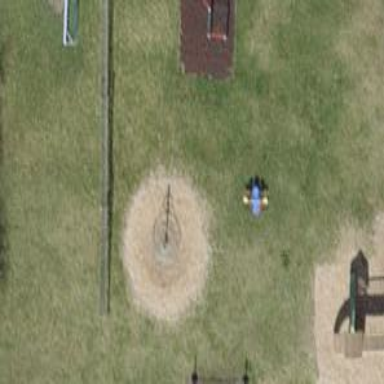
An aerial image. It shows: Springy playground.